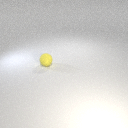
small yellow rubber sphere